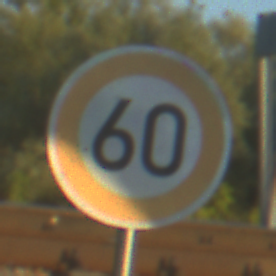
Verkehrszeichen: Geschwindigkeit60
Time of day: SunriseSunset
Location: Outdoor (RoadRail)
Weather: Clear
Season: NotSpecified
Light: Natural